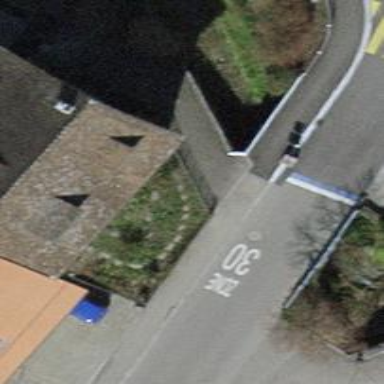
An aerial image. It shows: Sidewalk bridge over footway.